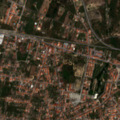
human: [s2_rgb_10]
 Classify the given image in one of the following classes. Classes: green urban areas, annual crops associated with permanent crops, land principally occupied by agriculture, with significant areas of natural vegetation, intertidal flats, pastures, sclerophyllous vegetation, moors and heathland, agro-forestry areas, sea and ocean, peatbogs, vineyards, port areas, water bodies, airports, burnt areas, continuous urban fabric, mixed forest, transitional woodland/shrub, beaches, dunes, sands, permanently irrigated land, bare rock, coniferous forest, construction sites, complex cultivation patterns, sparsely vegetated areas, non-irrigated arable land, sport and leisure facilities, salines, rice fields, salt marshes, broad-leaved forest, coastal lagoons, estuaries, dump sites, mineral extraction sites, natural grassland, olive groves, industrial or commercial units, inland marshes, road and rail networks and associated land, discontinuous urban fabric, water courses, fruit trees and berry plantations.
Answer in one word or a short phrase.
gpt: continuous urban fabric